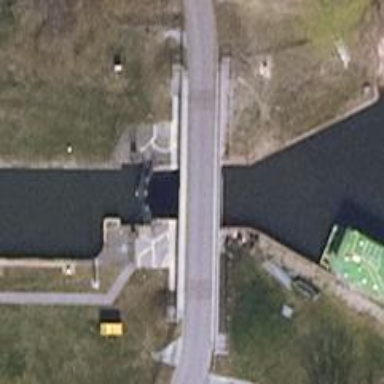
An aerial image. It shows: Canal with lock obstacle.